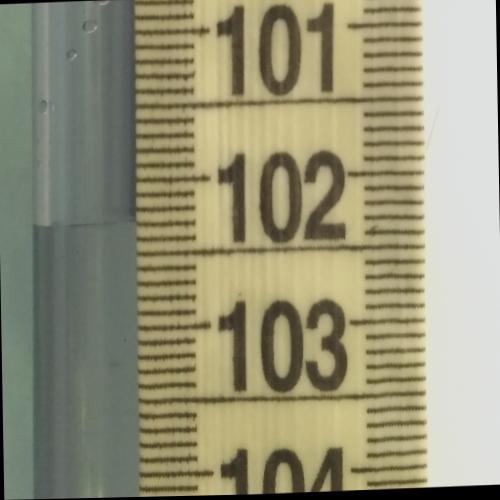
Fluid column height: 102.3 cm